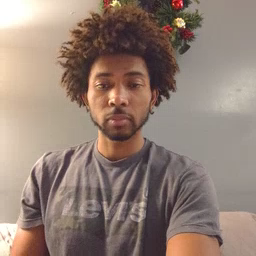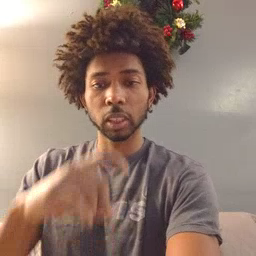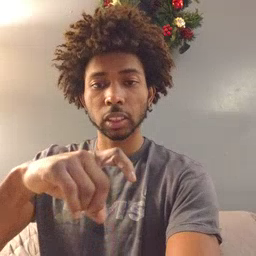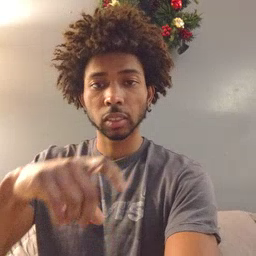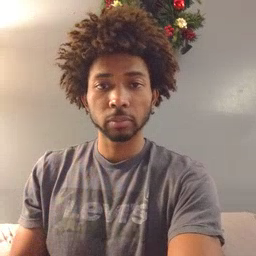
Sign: time